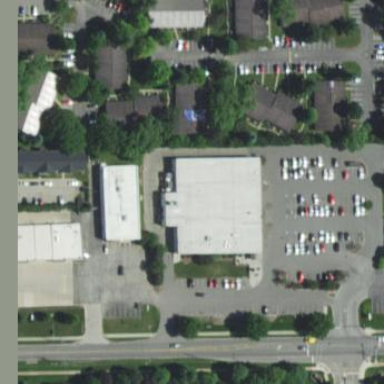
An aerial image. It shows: Retail building.